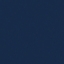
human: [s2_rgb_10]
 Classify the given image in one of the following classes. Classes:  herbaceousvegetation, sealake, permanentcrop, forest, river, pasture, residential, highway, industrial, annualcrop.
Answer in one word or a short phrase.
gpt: SeaLake